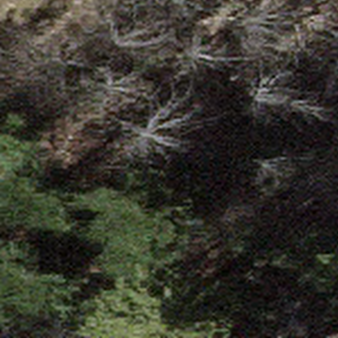
Label: other